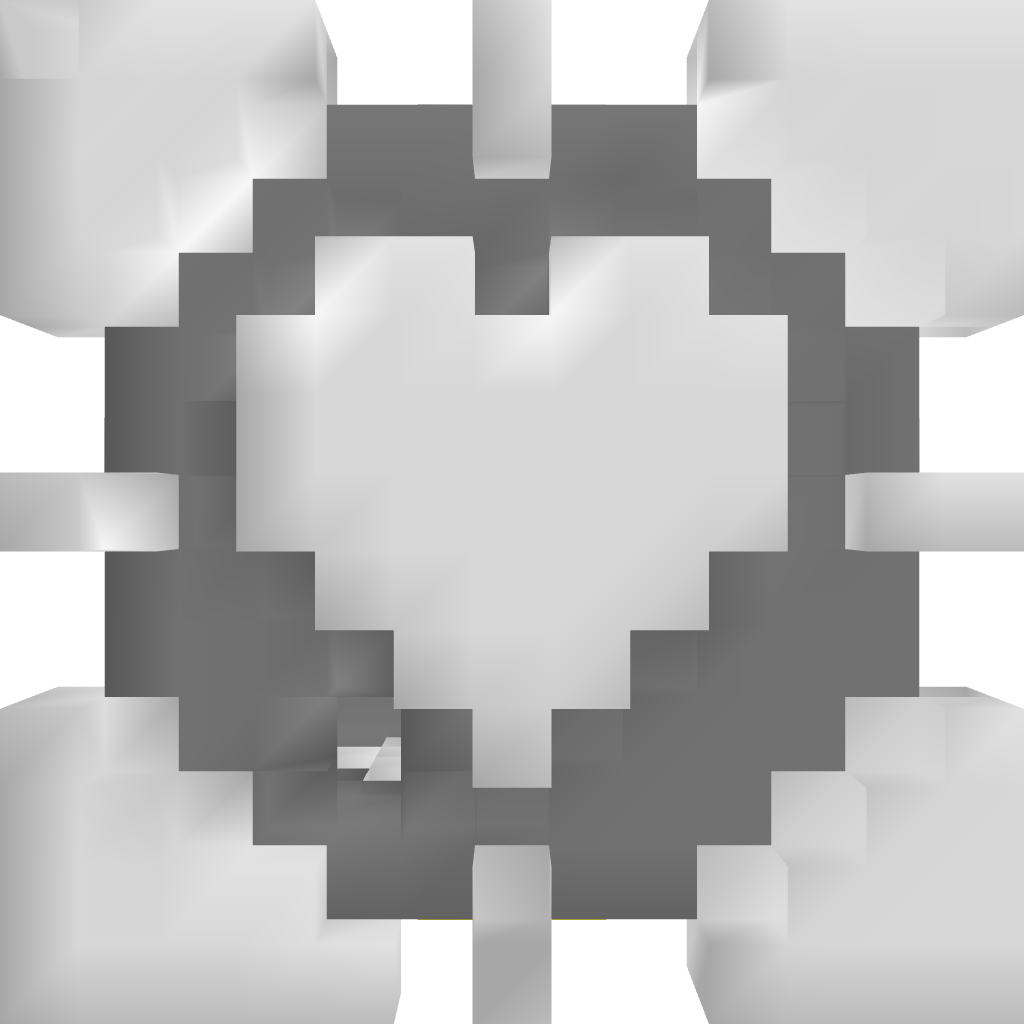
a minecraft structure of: Companion cube house bad low quality